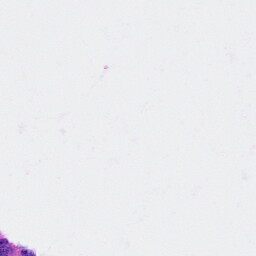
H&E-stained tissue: Ovarian